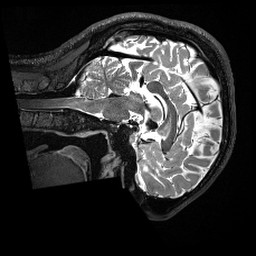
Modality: T2w
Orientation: sagittal
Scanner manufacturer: siemens
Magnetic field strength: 3 T
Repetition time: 3.2 s
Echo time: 0.563 s